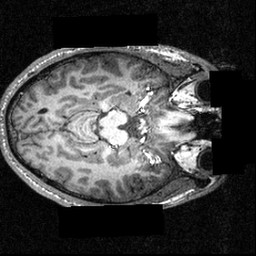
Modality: T1w
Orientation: axial
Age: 21
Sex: male
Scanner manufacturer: siemens
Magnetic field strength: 3.951 T
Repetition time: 1.5 s
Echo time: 0.00335 s